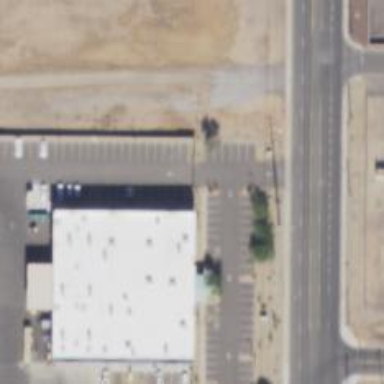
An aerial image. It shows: Commercial building.